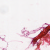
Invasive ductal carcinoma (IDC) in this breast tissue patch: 0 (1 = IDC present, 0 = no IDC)